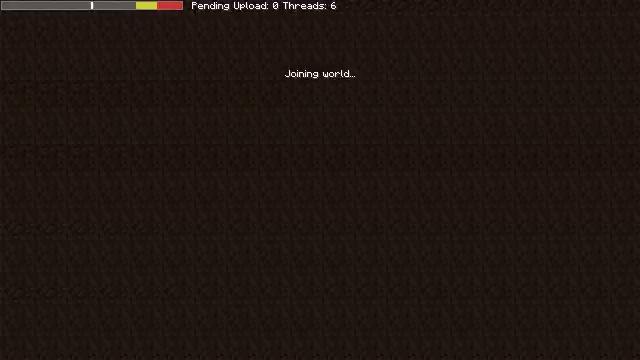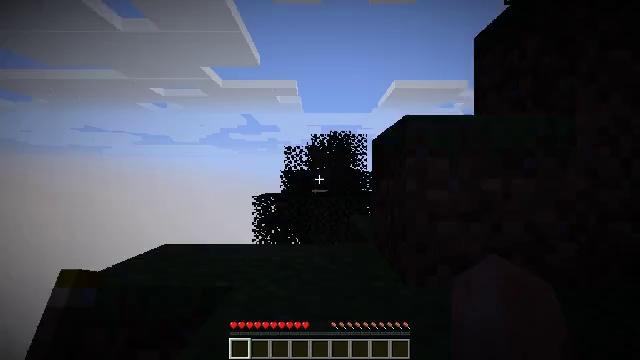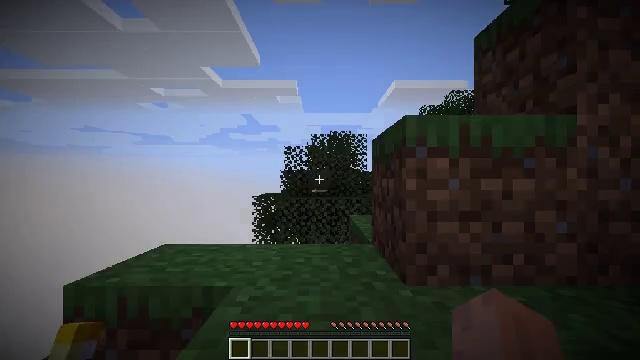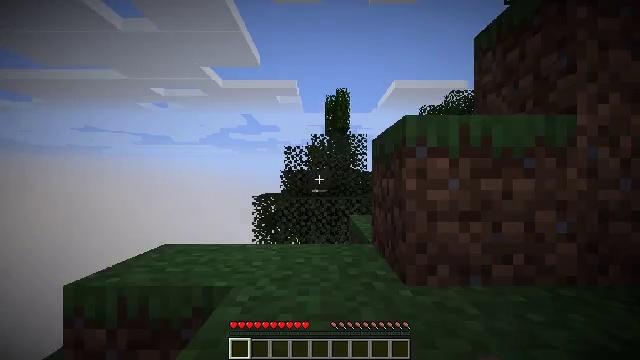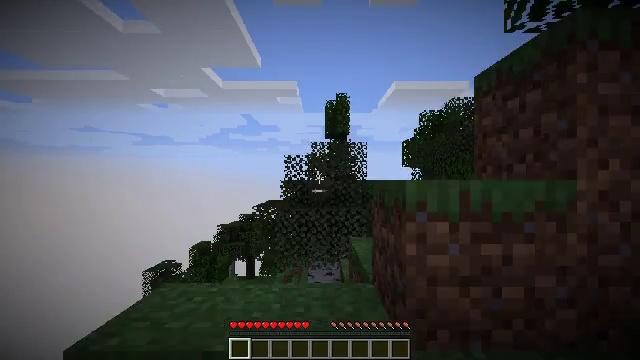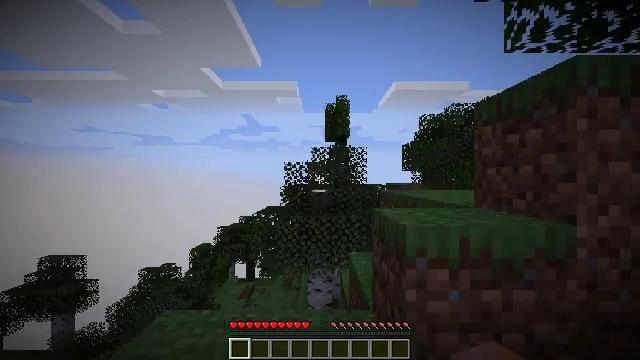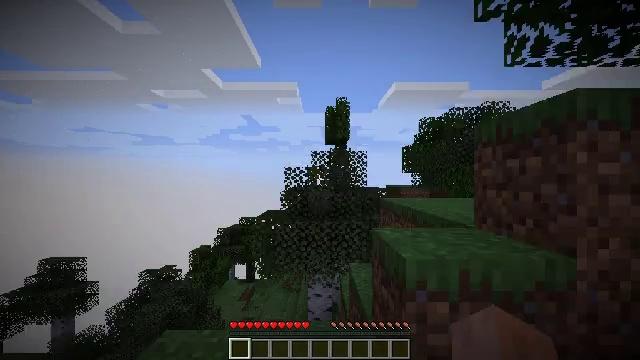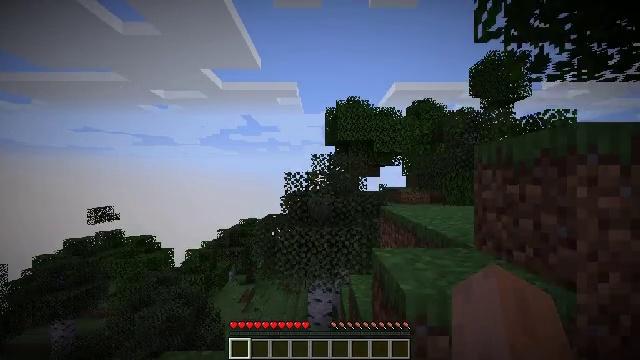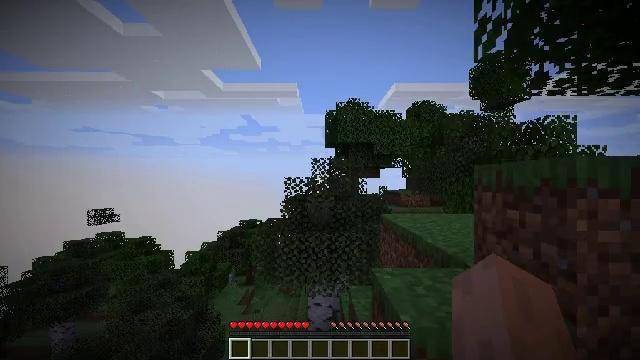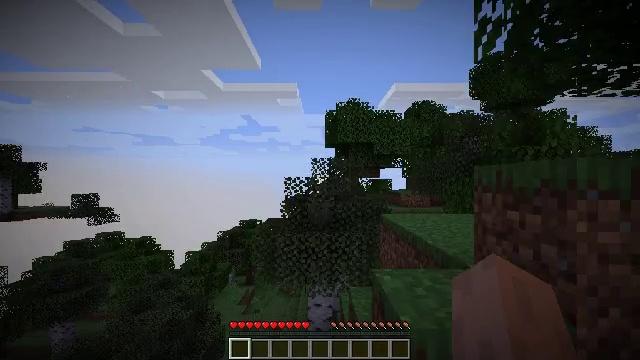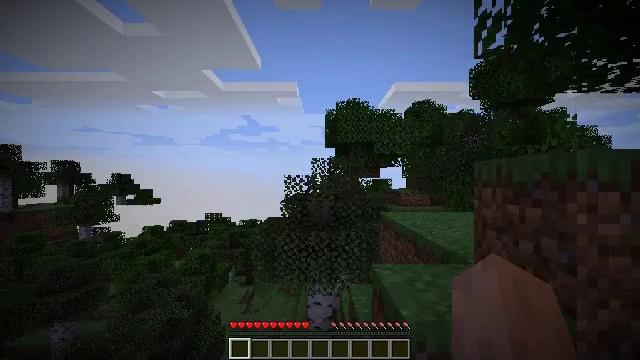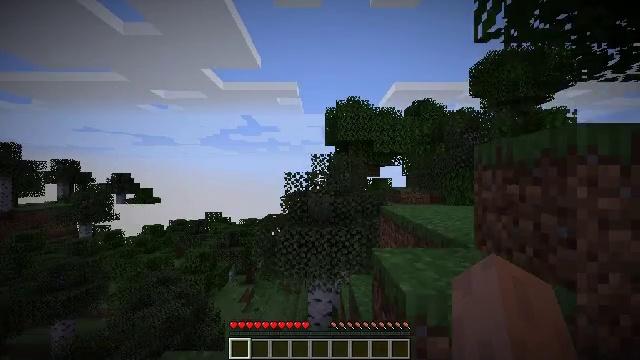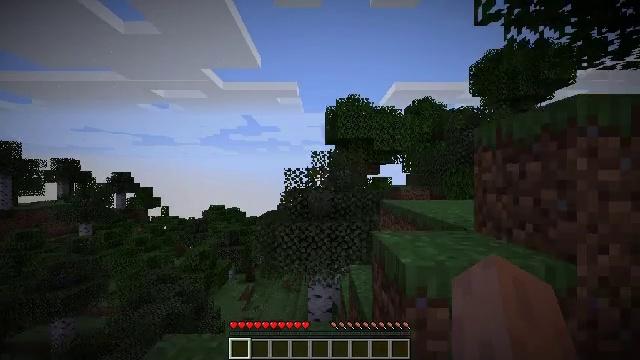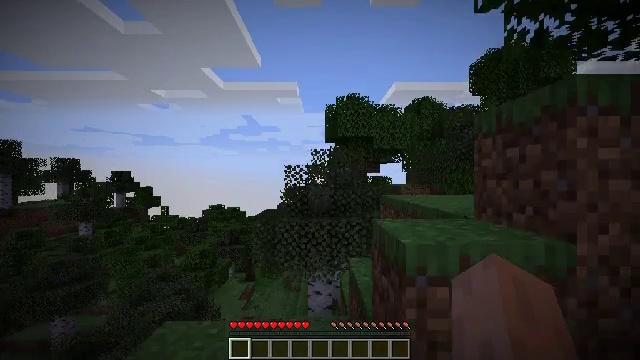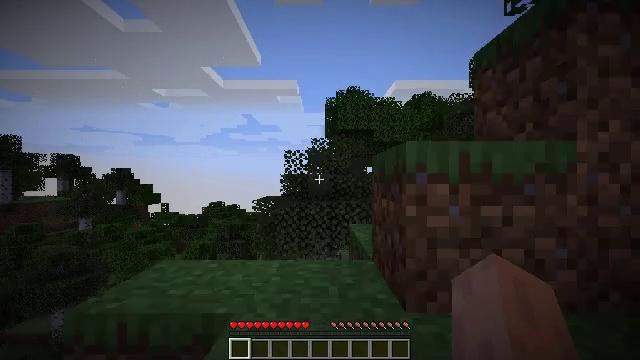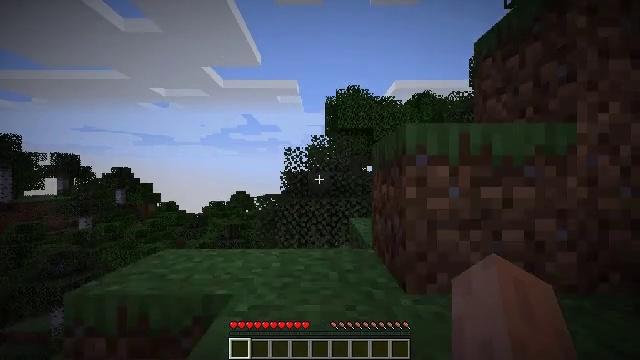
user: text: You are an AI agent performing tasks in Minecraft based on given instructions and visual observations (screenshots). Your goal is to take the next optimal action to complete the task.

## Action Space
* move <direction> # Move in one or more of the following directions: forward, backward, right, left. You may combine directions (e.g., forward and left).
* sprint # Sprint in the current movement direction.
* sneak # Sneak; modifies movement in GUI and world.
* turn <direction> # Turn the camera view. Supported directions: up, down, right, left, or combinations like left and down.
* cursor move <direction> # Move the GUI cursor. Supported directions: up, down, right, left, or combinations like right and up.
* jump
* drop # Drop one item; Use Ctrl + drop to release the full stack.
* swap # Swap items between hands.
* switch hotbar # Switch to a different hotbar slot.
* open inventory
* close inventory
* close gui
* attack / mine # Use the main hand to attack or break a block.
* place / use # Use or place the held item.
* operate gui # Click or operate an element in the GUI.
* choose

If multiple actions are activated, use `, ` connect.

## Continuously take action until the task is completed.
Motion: motion action
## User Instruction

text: Mine a lily of the valley.
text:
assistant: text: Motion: attack / mine, jump
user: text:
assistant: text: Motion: attack / mine, jump
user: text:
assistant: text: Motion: attack / mine, jump
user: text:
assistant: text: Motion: attack / mine, jump
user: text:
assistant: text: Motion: attack / mine, jump
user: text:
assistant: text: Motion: attack / mine, jump
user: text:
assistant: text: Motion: attack / mine, jump
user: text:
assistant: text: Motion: attack / mine, jump
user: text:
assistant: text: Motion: attack / mine, jump
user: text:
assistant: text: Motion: attack / mine, jump
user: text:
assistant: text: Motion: attack / mine, jump
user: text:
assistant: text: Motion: attack / mine, jump
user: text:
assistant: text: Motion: attack / mine, jump
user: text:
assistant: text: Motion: attack / mine, jump
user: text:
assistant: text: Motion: attack / mine, jump
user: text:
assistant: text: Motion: attack / mine, jump
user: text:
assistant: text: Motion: attack / mine, jump
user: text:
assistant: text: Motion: attack / mine, jump
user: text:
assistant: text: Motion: attack / mine, jump
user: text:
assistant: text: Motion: attack / mine, jump
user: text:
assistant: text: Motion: attack / mine, jump
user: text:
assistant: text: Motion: attack / mine, jump
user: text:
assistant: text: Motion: attack / mine, jump
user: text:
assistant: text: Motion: attack / mine, jump
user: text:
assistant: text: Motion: attack / mine, jump
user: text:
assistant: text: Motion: attack / mine, jump
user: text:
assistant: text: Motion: attack / mine, jump
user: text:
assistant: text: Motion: attack / mine, jump
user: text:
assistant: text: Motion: attack / mine, jump
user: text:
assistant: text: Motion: attack / mine, jump